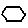
Label: hexagon